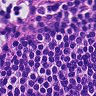
Metastatic tissue present: no